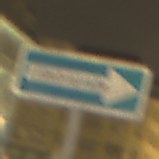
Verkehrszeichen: EinbahnstrasseRechtsweisend
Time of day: Night
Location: Outdoor (Urban)
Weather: Overcast
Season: NotSpecified
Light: Artificial